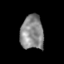
Tissue: skin
Cell type: Epithelial cells
Senescence score: 0.2301
Nuclear area (px): 774
Mean DAPI intensity: 137.364